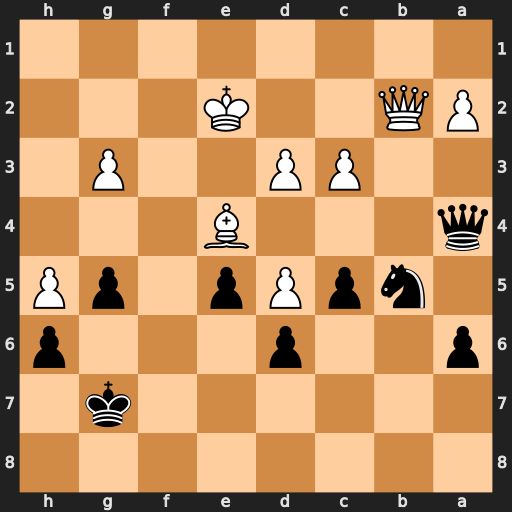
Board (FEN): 8/6k1/p2p3p/1npPp1pP/q3B3/2PP2P1/PQ2K3/8
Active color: b
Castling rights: -
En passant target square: -
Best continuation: Qxa2 Qxa2 Nxc3+ Kd2 Nxa2